Field crop: tomato
Growth stage: 2
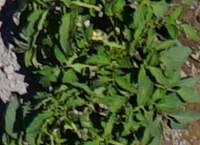
Species: tomato